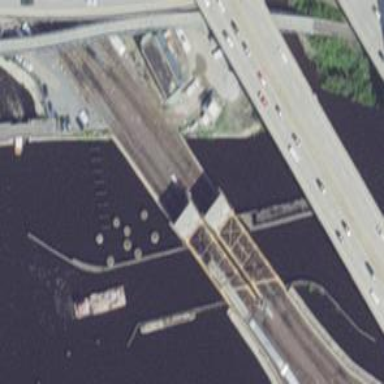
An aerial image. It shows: Bascule movable railway bridge.